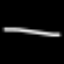
Label: line